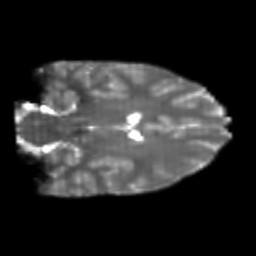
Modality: T2w
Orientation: coronal
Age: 21
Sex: female
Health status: healthy
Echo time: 0.074 s